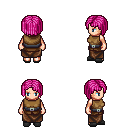
a pixel art fantasy rpg character, female body template, human, light skin, leather chest armor, robe skirt, pink pageboy hairstyle, gray slippers, four views (front, back, left, right), 2x2 character sprite sheet, small pixel art, hard edges, no anti-aliasing